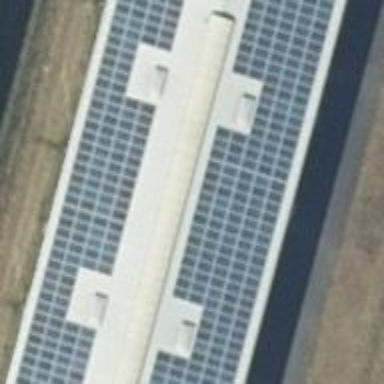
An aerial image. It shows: Solar photovoltaic panel generating electricity through small installation.